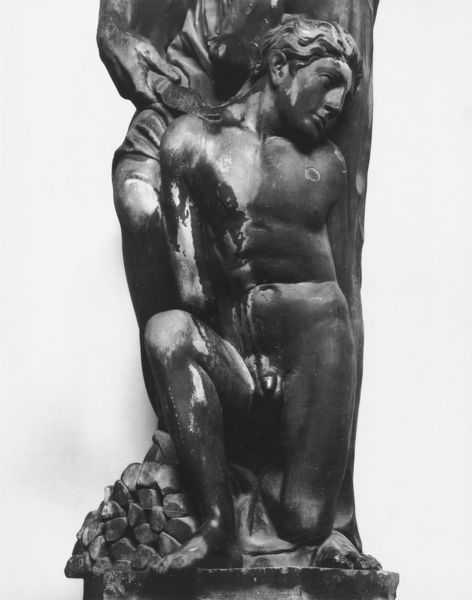
Titel: Abraham und Isaak
Künstler: Donatello
Institution: Florenz, Museo dell’Opera del Duomo
Schlagwörter: akt, dunkel, hand, kopf, mann, nackt, menschen, grau, haar, holz, mund, nase, schwarz, tuch, arm, augen, bibel, falten, gesicht, sockel, stein, hände, haare, mantel, vater, renaissance, skulptur, statue, beine, zwei, metall, bronze, faltenwurf, plastik, poliert, junge, knie, penis, knabe, torso, barfuß, knien, scheite, jüngling, sklave, kniend, isaak, opfer, opferung, gefangener, sohn, glied, abraham, gefesselt, opfern, geschlechtsorgan